Question: Why using 'jquery.min.map' if:
'''
jquery = 242 ko
jquery.min + jquery.min.map = 83 + 125 = 208 ko (the map is even greater than the library)
'''
And if we remove the comments, we will get a small jquery that could be easier to read (and to debug).
So, why using the 'map' if it will only add more than '100 ko' and an extra request?
What is the best practice?

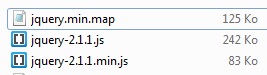
Answer: Source maps are loaded only when the developer tools are active. Browsers won't load them for application's users.
: It should be mentioned that there are 2 types of source maps. One which is an external file and there is a link to it in the actual file and another one which is embedded in the main file. Browsers actually have to load the entire file (i.e. including the embedded source map) for the second type.
Check <URL> for more information.